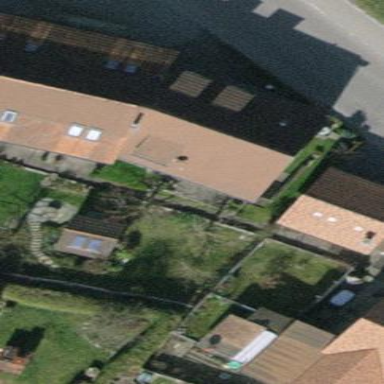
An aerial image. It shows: House with tile roof.